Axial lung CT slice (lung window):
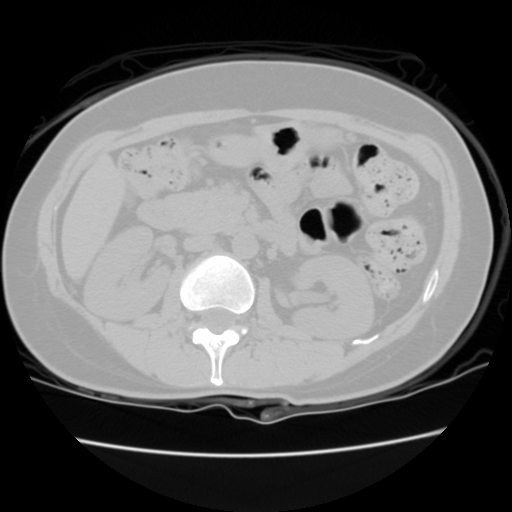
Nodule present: no